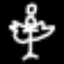
Label: angel